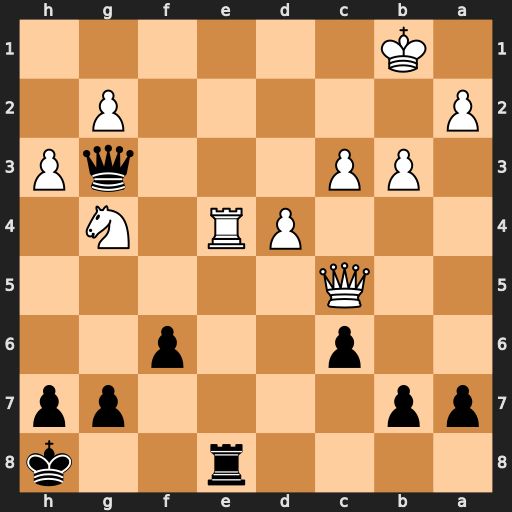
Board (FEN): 4r2k/pp4pp/2p2p2/2Q5/3PR1N1/1PP3qP/P5P1/1K6
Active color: b
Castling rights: -
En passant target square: -
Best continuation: Qd3+ Kb2 Qxe4